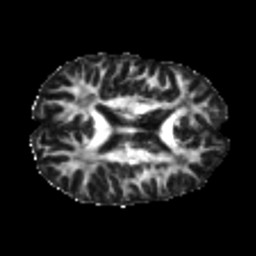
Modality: FA
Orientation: axial
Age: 21
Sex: male
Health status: healthy
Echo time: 0.074 s